Question: This is an ERD for a food bank system. I'm unsure how to handle zip codes at the moment.
I'm not sure on necro policy here, but here's my old question just in case:
<URL>
Ok so the food bank gives food out to agencies. Each month the agency fills out a report like this one: <URL>
They need to know how many people were fed from each zip code. Now, this part is all counted outside of this system. They serve food 4+ times a month, tally it, and submit this report. I want to save the stats in the system.
How should I go about this? It was suggested in my original question that I make zipcode part of the PK on MonthlyReport table. However with all the agencies and all the zip codes they serve I imagine that would be rough on the database. Is this still recommended with new information in mind?
How would I store a monthly report and log a number served for each zip code, keeping in mind more zip codes will likely be added as the agents grow.

## Update
With this current setup, the MonthlyReport table will generate over 9000 rows a month. 30 rows per month per agency. If I write the reports to an excel file it will create about 600 files monthly. I can't figure out the best way to do this.
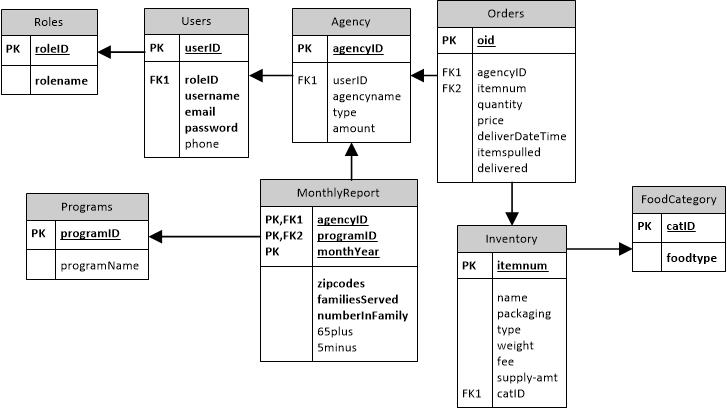
Answer: This looks good. Don't worry about being "rough on the database"
With this design, You will need to get hundreds of thousands of rows before you see a noticeable performance hit (like > 1 second).
You definitely want the zip codes on the Reporting table. In a normal design it would be attached to the agency, but for reporting, you need historical accuracy. This prevents problems when an agency adds or drops a zip code.
You could have the current zip codes tied to the agency, and copy them to the monthly report via trigger or manually.
I don't see any other issues here.